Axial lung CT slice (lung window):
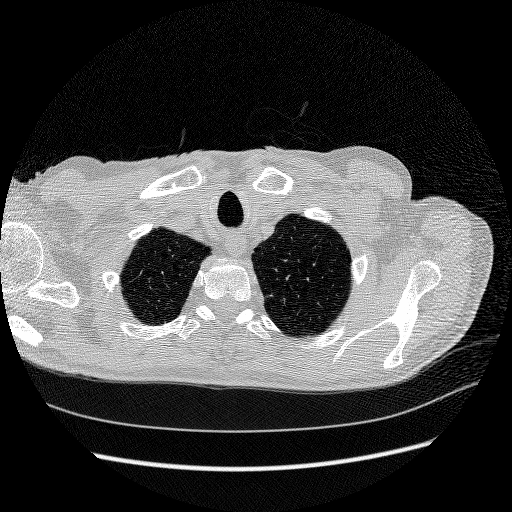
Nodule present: no